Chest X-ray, AP view. Patient: 22 years old, sex M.
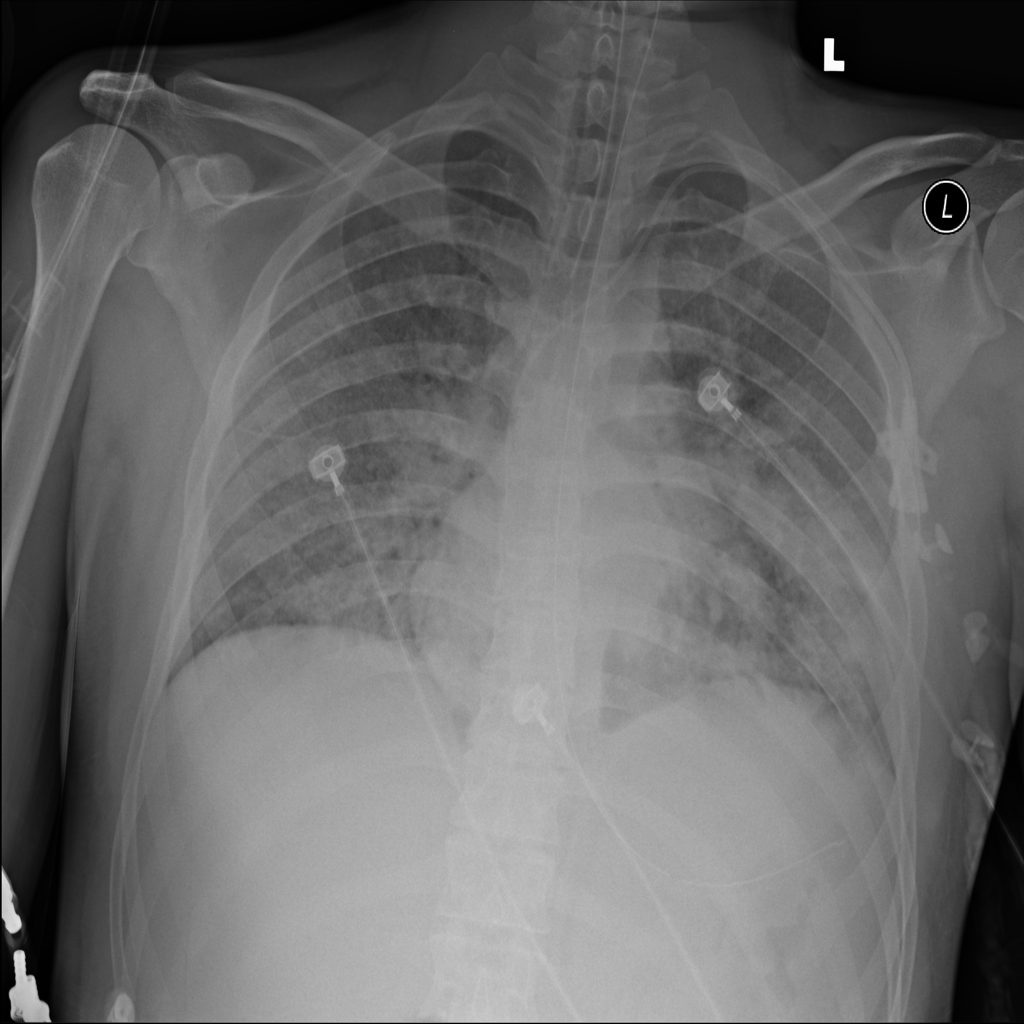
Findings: Consolidation, Infiltration